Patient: sex M, age 49
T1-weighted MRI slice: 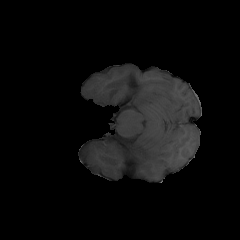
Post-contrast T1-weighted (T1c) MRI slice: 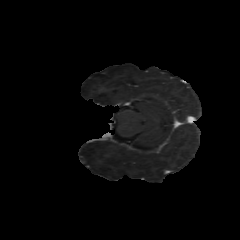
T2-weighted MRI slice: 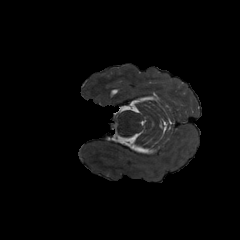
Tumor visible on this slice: no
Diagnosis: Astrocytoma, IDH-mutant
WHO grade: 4